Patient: sex M, age 68
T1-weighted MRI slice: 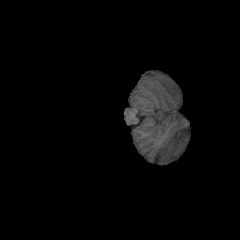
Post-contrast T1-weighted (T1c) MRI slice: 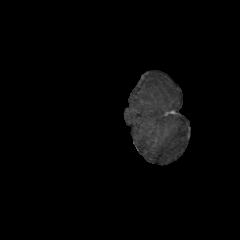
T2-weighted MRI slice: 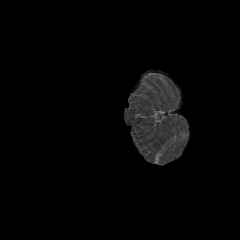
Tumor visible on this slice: no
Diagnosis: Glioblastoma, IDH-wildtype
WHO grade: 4